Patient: sex F, age 58
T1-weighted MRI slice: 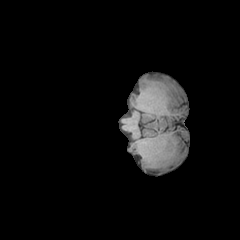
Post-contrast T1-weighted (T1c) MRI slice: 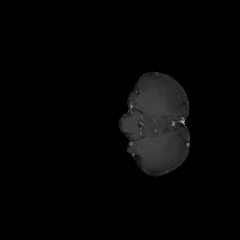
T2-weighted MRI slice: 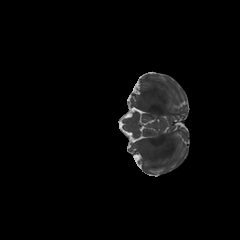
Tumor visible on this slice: no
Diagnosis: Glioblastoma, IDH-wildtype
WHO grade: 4